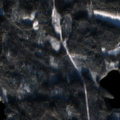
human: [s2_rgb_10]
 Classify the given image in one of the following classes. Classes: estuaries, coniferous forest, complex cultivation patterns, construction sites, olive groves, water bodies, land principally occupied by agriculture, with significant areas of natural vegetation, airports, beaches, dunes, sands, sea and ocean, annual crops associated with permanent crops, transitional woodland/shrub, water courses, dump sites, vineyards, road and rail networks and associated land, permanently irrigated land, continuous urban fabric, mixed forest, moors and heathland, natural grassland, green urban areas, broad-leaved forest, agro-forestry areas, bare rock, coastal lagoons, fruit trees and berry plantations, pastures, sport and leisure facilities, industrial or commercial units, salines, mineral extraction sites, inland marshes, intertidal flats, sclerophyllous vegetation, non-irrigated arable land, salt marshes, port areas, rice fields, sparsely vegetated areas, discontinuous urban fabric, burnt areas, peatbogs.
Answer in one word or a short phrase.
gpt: coniferous forest, mixed forest, transitional woodland/shrub, water bodies